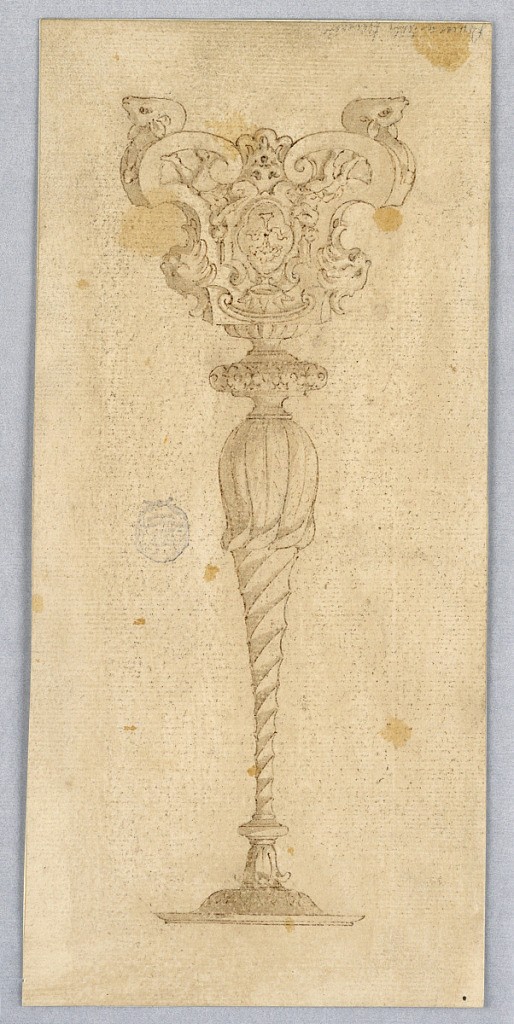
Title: Project for a Candelabrum
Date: ca. 1844
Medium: Graphite, brush and watercolor on paper
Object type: Drawing
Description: Candelabrum supported by dolphins of which three are drawn. One central erected candlestick and two arms.